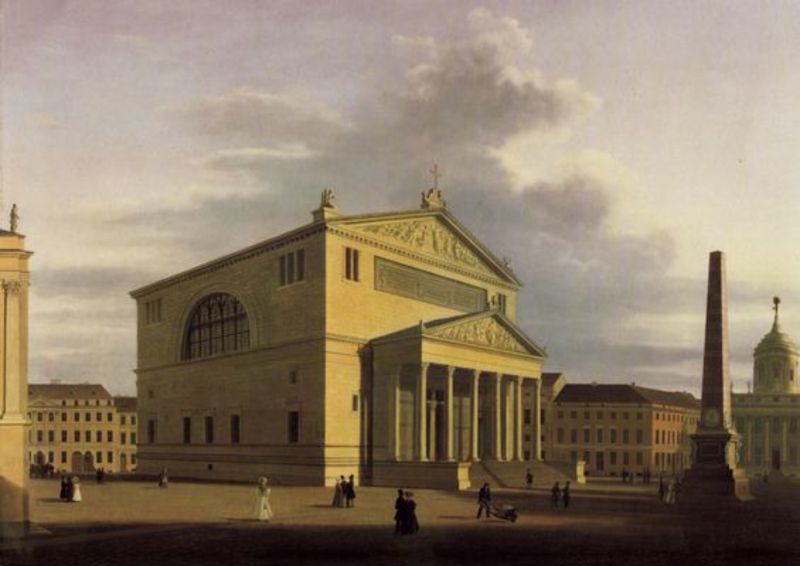
Titel: Potsdam, Nikolaikirche auf dem Alten Markt
Künstler: Wilhelm Barth
Standort: Potsdam
Institution: Stiftung Preußische Schlösser und Gärten Berlin-Brandenburg,Gemäldesammlung
Schlagwörter: gemälde, himmel, mann, schatten, weiß, wolken, frauen, gelb, himmerl, menschen, ocker, stadt, fenster, frau, grau, hintergrund, licht, männer, säule, säulen, zeichnung, dach, gebäude, haus, wolke, beige, leute, malerei, meschen, rock, architektur, mensch, sockel, häuser, weite, kirche, sonne, klassizismus, personen, oper, theater, turm, skulptur, relief, ansicht, bogen, fassade, fassaden, passanten, vedute, dächer, giebel, fußgänger, platz, figuren, rundbogen, schubkarre, kuppel, treppe, treppen, inschrift, uhr, stufe, stufen, monumental, regen, eingang, berlin, antike, kreuz, kuppeln, münchen, palast, dom, spaziergang, denkmal, entwurf, kapitelle, rom, kapitell, halbkreis, halbrund, fries, portal, sims, gesims, skulpturen, sandstein, giebelfeld, giebelfiguren, portikus, trepe, obelisk, freitreppe, porticus, tempel, gelblich, stockwerke, bauten, klassisch, basilika, klenze, schinkel, klassizistisch, tympanon, kreut, satteldach, rundbogenfenster, treppenaufgang, säulenreihe, vorhalle, hallenkirche, bogenfenster, eingangshalle, neoklassizismus, eklektizismus, stele, potsdam, geböude, faruen, plaz, doppelgeschossig, kalssisch, teppenstufen, bild eines gebäudes, säulöe vor dem gebäude, vereinzelt figuren auf dem platz, hohes gebäude, himmel mit wolken, thermen fenster